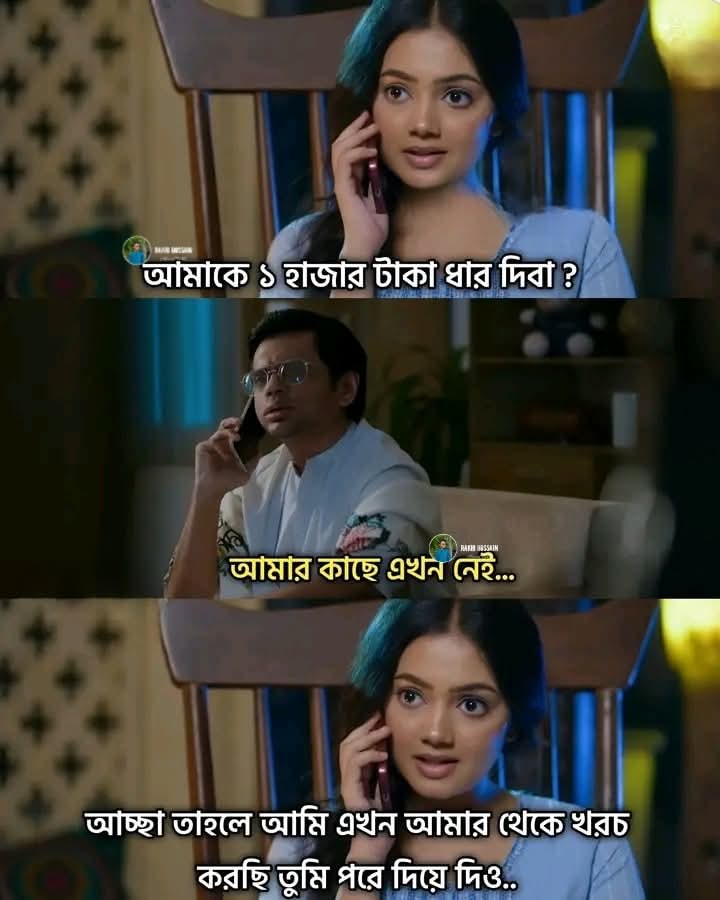
Text: আমাকে ১ হাজার টাকা ধার দিবা?
আমার কাছে এখন নেই...
আচ্ছা তাহলে আমি এখন আমার থেকে খরচ করছি তুমি পরে দিয়ে দিও..
Label: Non Hate